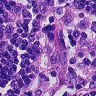
Metastatic tissue present: no